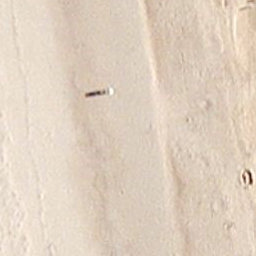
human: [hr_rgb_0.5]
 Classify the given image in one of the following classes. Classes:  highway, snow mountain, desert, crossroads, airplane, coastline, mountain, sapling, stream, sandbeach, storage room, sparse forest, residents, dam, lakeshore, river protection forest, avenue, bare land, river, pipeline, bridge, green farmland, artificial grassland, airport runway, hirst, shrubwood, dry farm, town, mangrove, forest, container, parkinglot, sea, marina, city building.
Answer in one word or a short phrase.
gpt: sandbeach